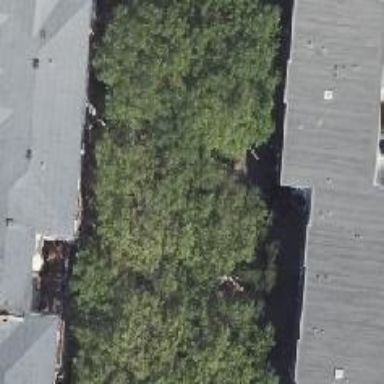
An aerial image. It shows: Deciduous tree with broadleaved leaves.